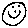
Label: smiley face